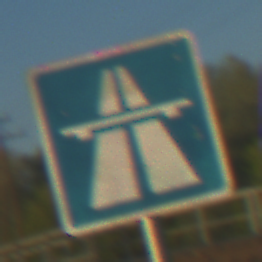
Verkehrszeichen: Autobahn
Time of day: SunriseSunset
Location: Outdoor (RoadRail)
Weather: Clear
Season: NotSpecified
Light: Natural